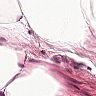
Metastatic tissue present: no